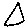
Label: triangle